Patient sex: M
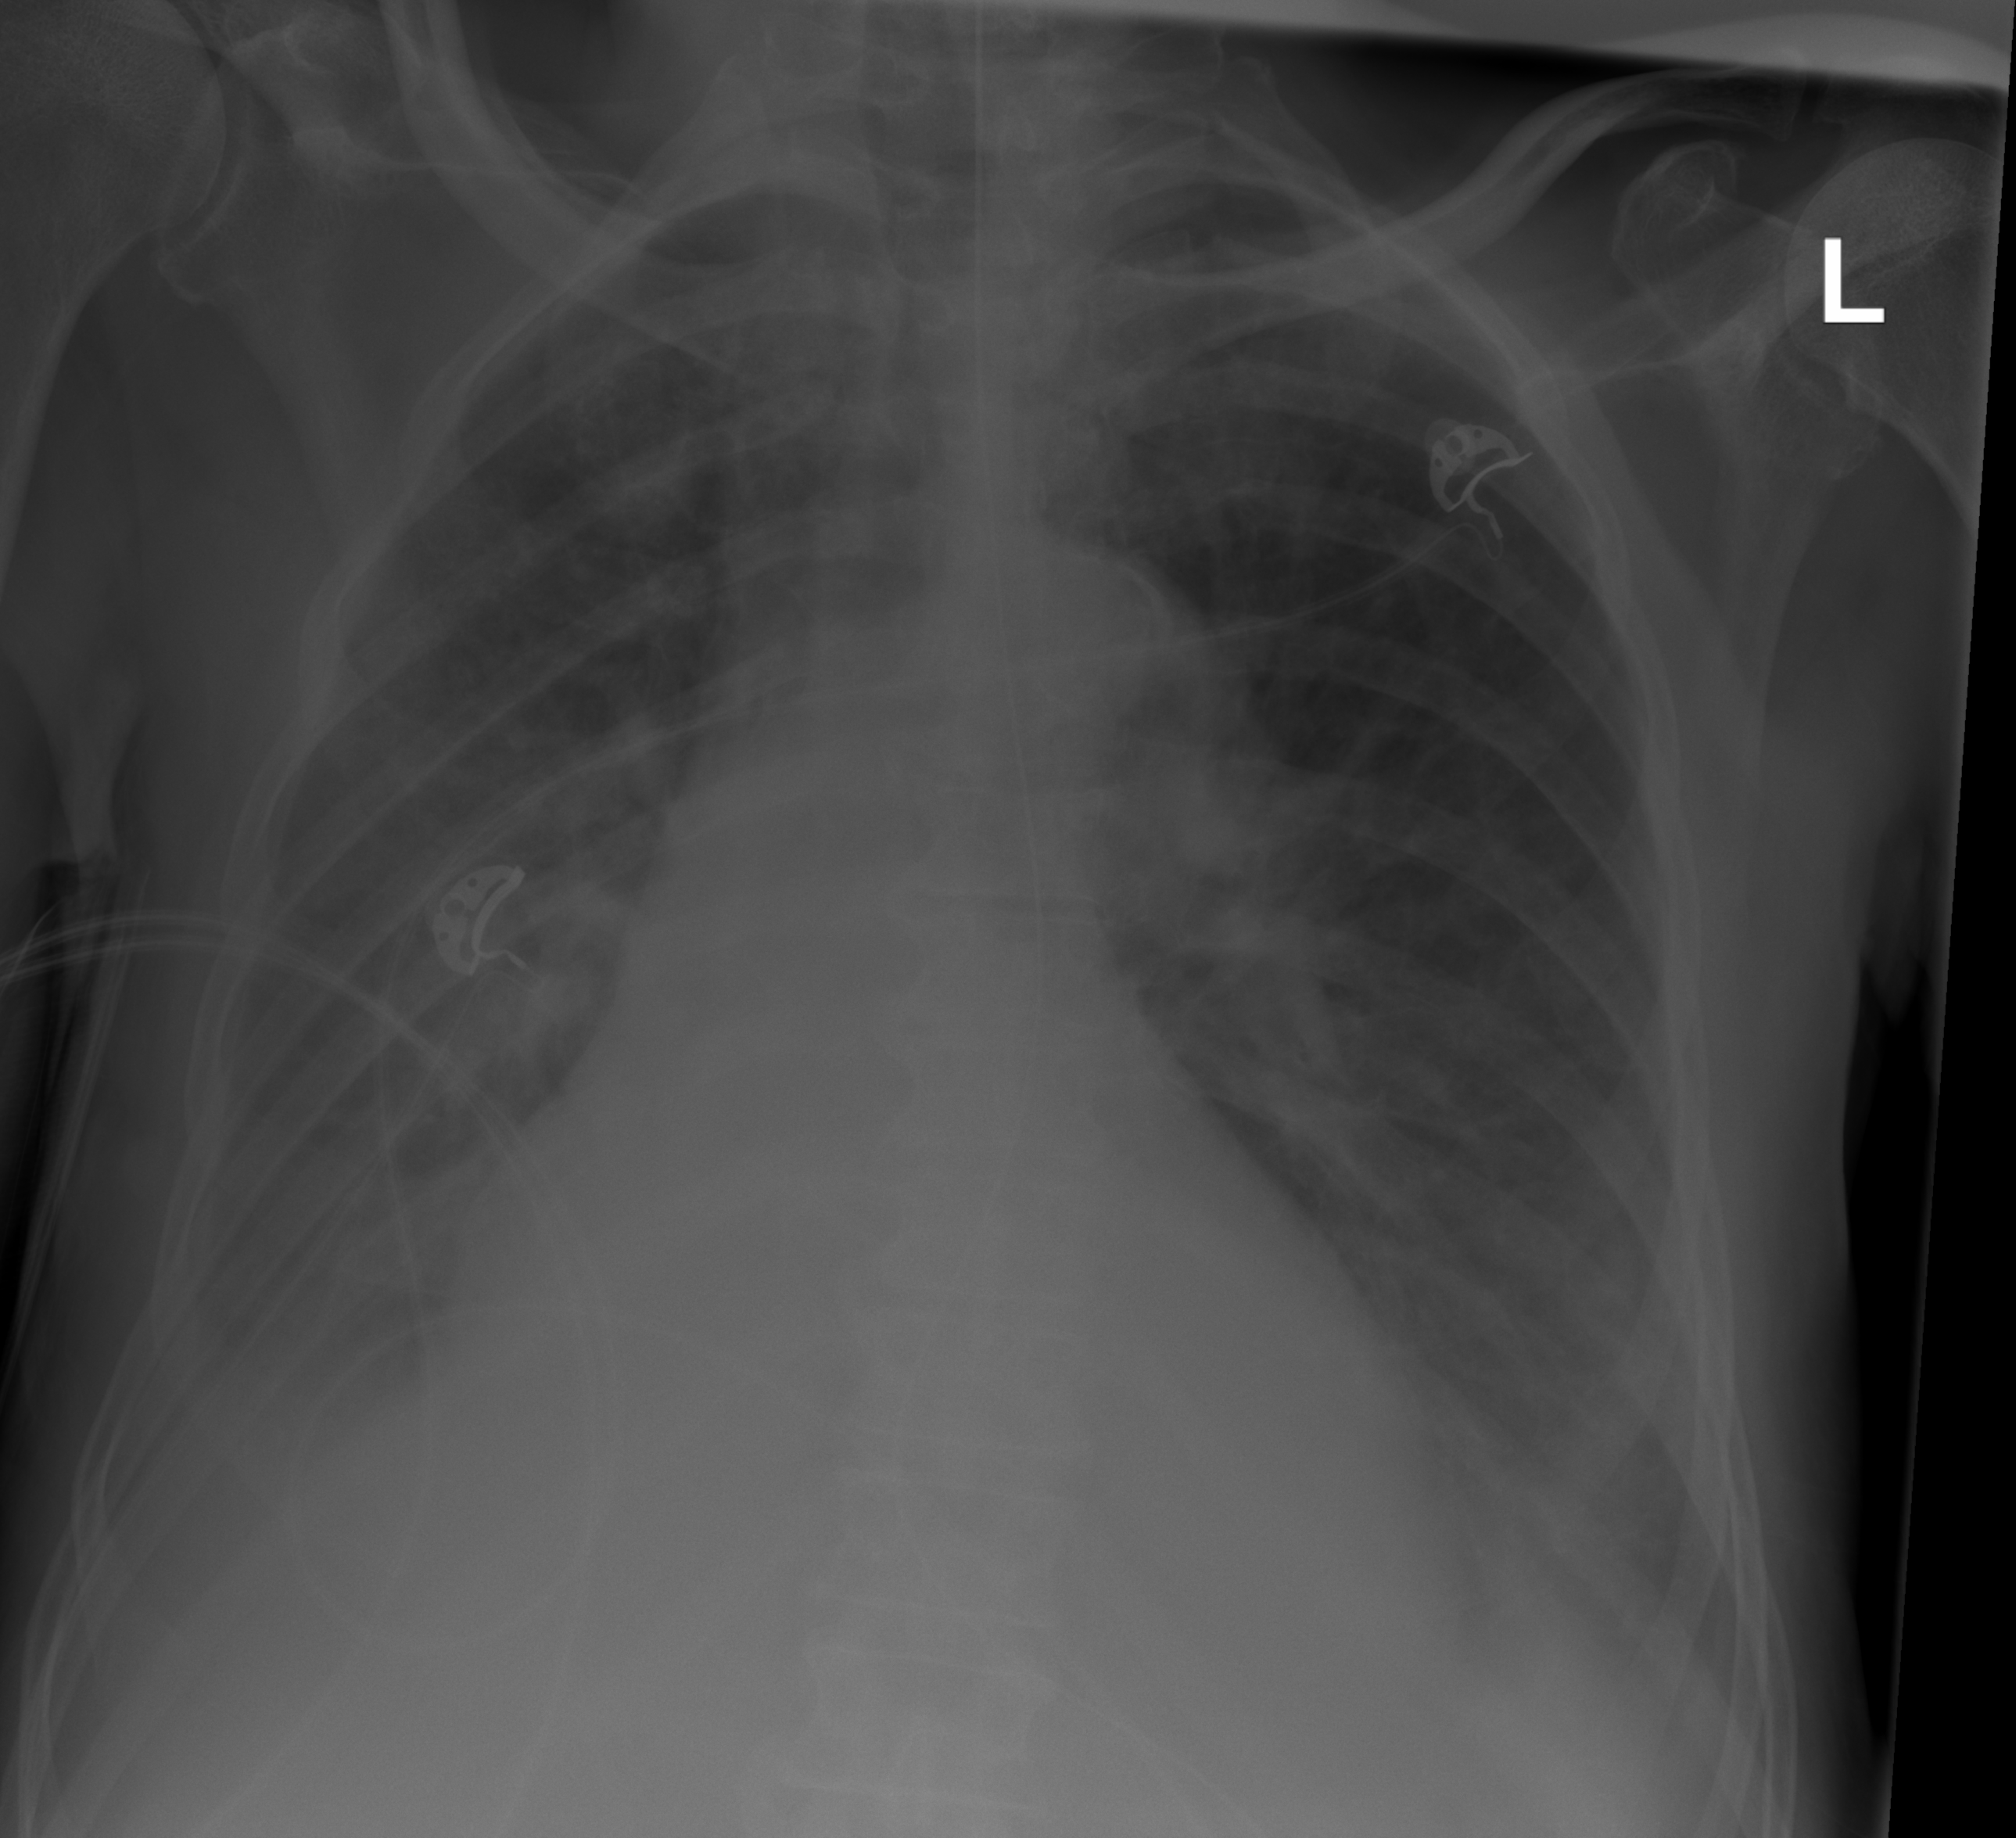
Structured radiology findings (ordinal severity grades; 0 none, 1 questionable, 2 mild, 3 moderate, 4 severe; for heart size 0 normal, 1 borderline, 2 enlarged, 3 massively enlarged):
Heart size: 2
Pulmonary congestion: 0
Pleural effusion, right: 3
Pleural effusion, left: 2
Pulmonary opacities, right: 0
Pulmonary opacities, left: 0
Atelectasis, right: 2
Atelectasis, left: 2